Interaction volume radius: 5 \u00c5
Interaction volume height: 15 \u00c5
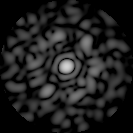
Disorder parameter: 0.8258